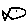
Label: fish